Field crop: maize
Growth stage: 1
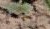
Species: datura